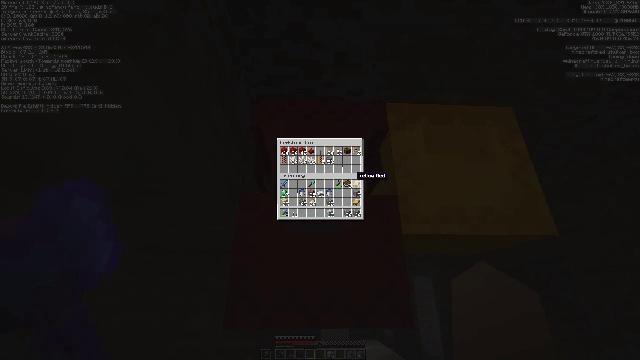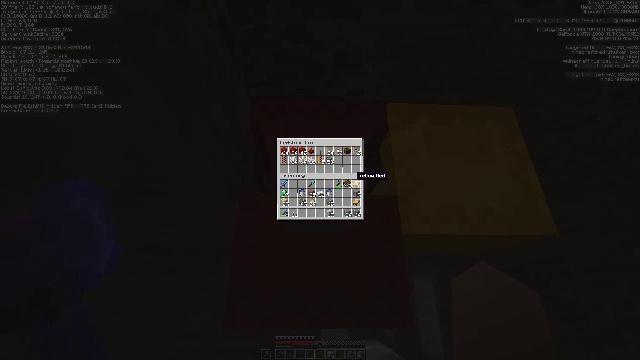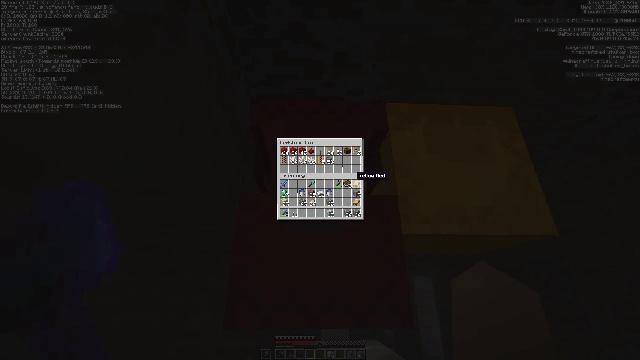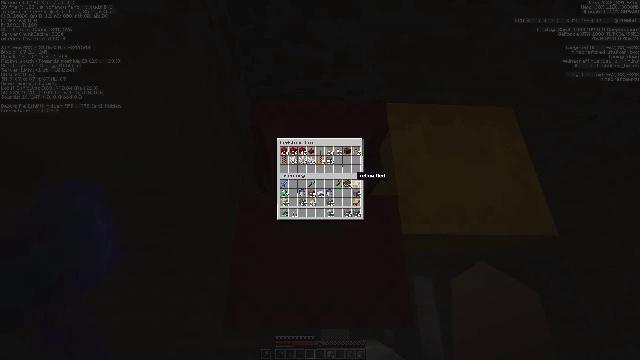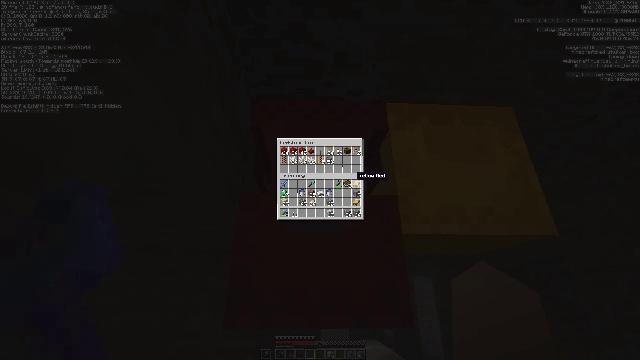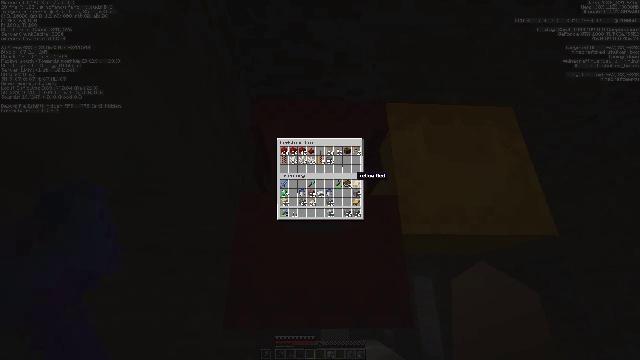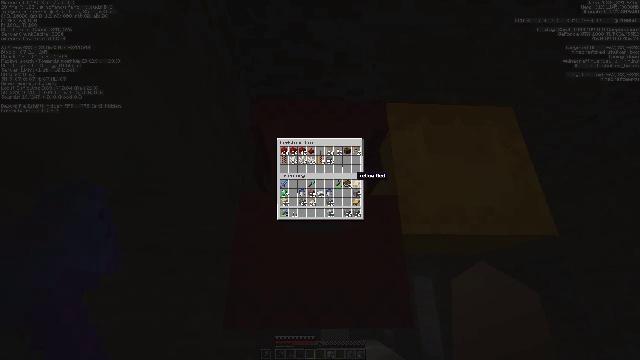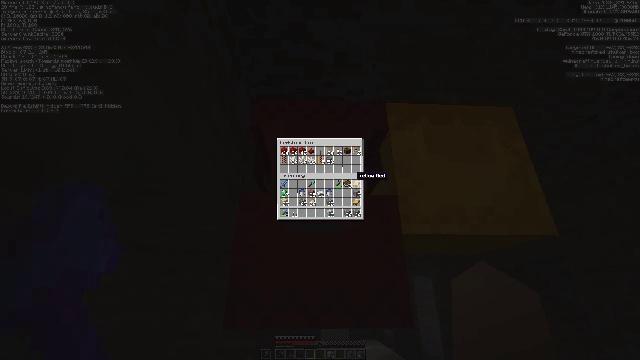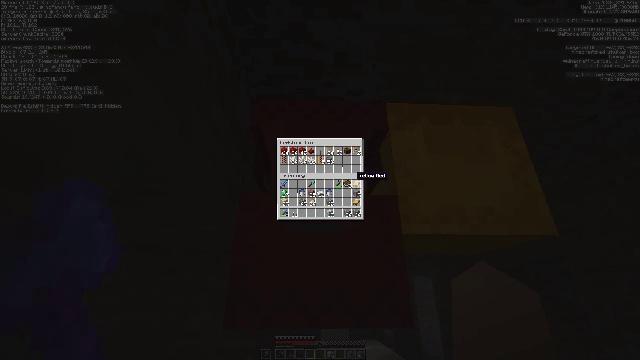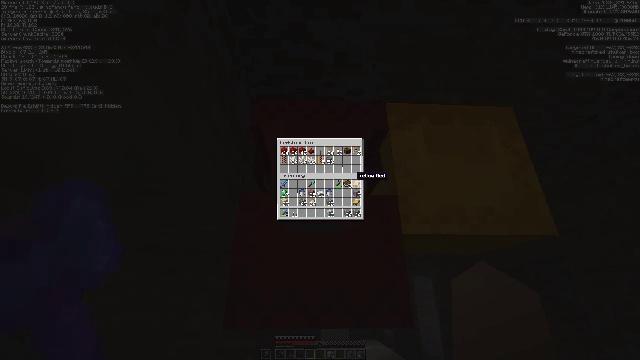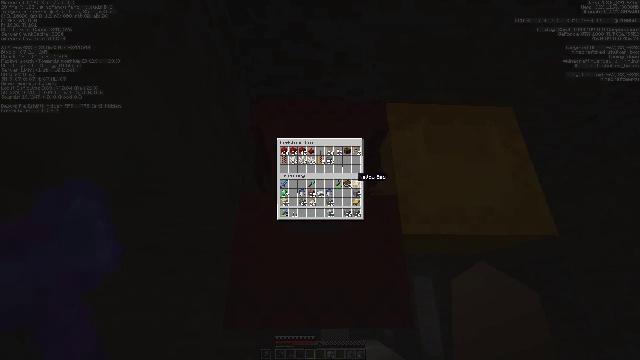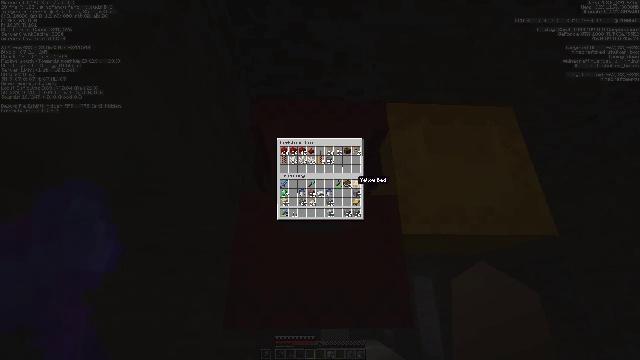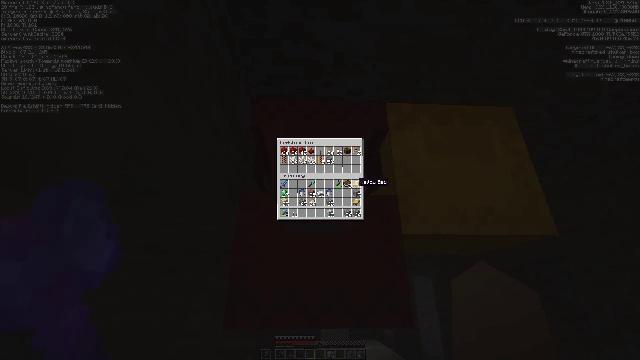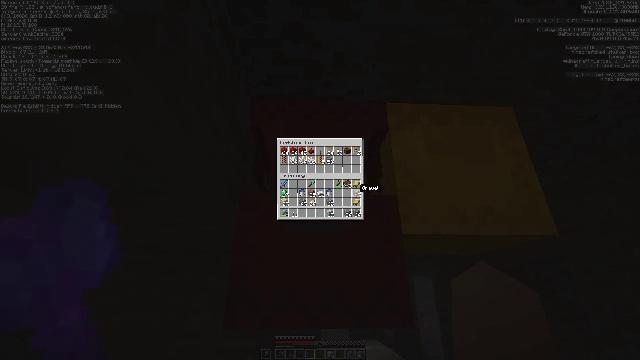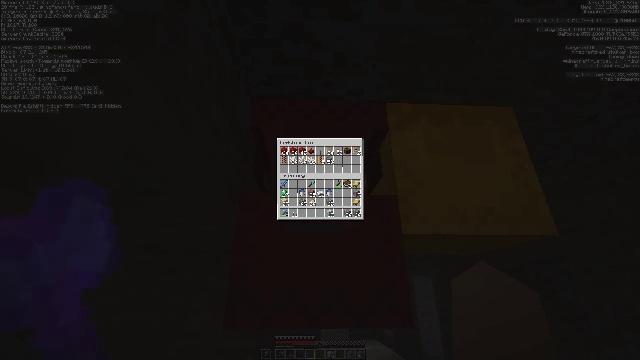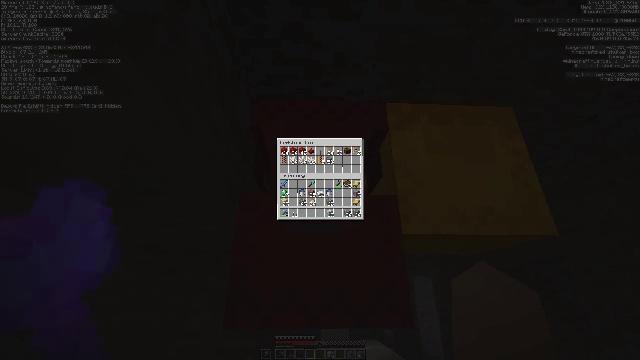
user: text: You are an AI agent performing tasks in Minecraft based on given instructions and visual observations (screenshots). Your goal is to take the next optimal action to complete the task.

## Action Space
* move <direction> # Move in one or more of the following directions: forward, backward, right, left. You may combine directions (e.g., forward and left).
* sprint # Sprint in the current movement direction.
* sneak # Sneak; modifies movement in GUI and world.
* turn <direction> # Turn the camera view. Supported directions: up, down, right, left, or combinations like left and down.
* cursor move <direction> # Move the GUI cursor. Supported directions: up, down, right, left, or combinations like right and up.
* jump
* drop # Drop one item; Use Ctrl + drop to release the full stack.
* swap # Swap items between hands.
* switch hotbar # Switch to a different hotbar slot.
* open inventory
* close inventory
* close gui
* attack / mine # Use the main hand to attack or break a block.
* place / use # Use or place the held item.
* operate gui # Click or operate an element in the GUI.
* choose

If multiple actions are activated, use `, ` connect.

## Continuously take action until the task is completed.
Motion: motion action
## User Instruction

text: Attack the yellow shulker box to pick it up.
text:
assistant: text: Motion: no_op
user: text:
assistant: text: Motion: no_op
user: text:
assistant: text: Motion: no_op
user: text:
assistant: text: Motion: no_op
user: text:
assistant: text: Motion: no_op
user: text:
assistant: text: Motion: no_op
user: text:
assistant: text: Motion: no_op
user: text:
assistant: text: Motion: no_op
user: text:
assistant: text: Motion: no_op
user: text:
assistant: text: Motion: no_op
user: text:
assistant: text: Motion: no_op
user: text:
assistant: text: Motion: no_op
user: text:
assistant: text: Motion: turn down
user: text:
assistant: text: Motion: turn right and down
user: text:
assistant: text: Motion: turn right and down
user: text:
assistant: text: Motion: no_op
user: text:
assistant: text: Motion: no_op
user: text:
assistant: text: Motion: no_op
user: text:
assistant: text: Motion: no_op
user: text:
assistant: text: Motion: no_op
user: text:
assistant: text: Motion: no_op
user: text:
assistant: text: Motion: no_op
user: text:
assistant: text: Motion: no_op
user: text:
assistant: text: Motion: no_op
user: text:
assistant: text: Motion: no_op
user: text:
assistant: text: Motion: no_op
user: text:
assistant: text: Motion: no_op
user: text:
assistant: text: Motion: no_op
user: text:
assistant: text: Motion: no_op
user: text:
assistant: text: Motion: no_op